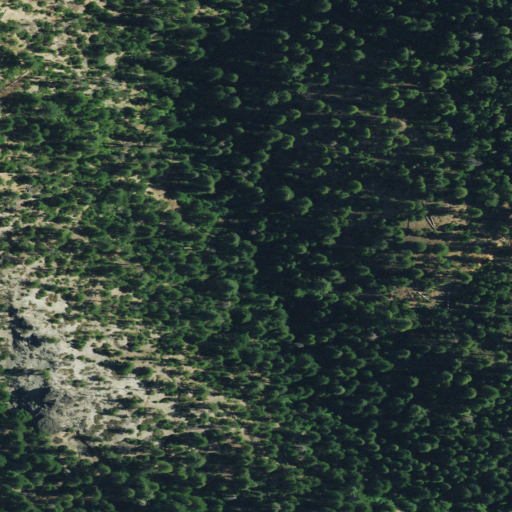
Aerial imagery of valley in California named Schneider Ravine containing evergreen forest, shrub, and grassland